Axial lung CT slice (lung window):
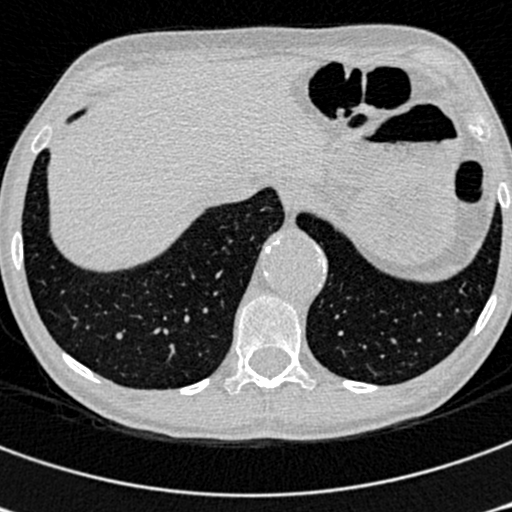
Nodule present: no